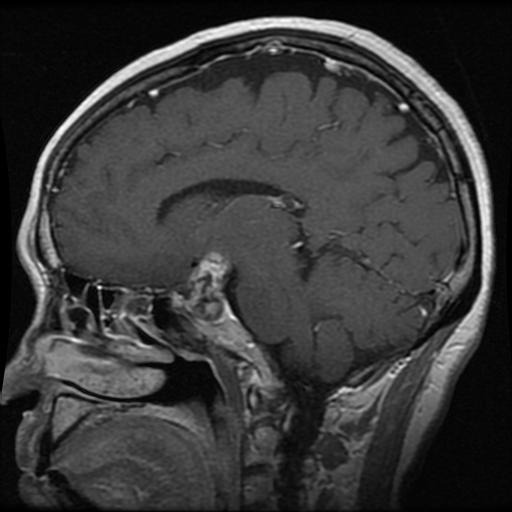
Label: pituitary